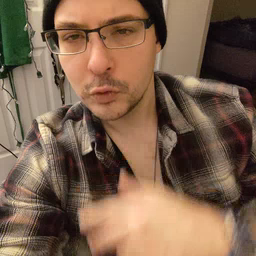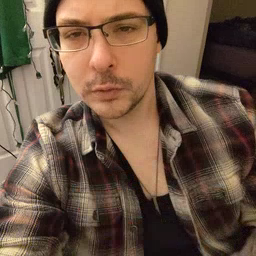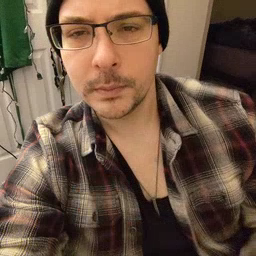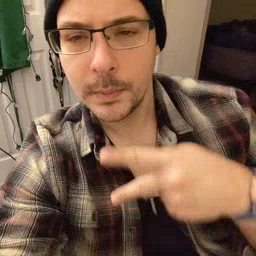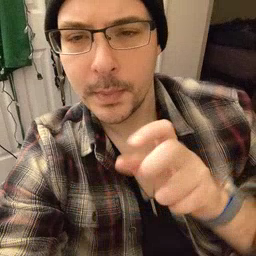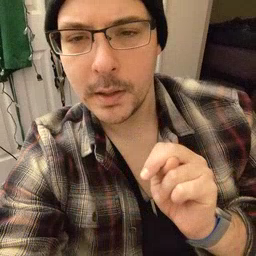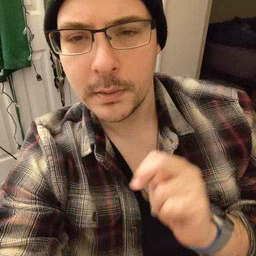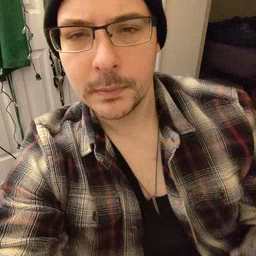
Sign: pen